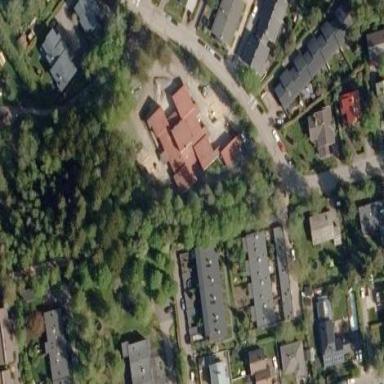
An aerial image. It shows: Kindergarten building with gabled roof.